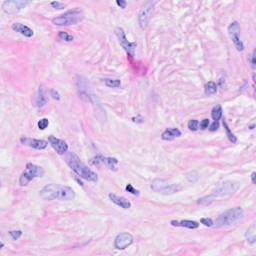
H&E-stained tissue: Breast